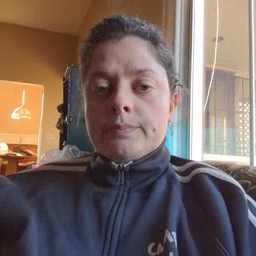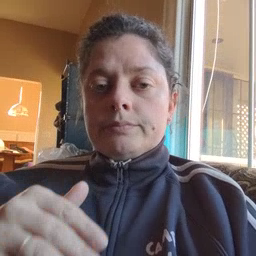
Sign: table